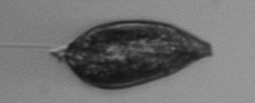
Label: Prorocentrum_micans